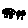
Label: flower